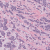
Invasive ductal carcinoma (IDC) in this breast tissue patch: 1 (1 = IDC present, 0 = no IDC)